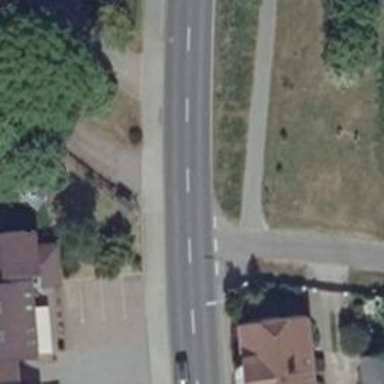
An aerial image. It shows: Road with "give way" sign.